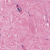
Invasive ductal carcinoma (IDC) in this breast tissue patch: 0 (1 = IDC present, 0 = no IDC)